【题型】选择题　【知识点】平面几何　【难度】easy
如图, 在 $\triangle ABC$ 中, $\angle BAC = 60^\circ$, $\angle B = 45^\circ$, $BC = 6\sqrt{6}$, $AD$ 平分 $\angle BAC$ 交 $BC$ 于点 $D$, 则线段 $AD$ 的长为( )

A. $6\sqrt{6}$
B. $12$
C. $6\sqrt{3}$
D. $6$
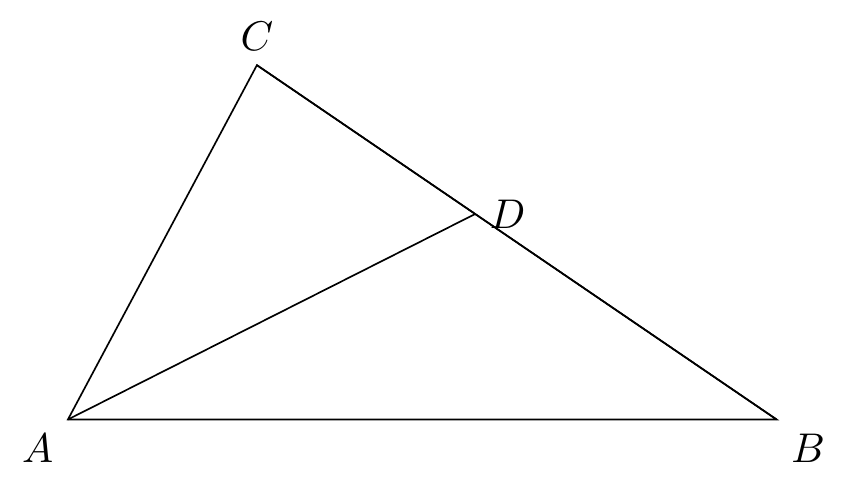
【解答】
解：如图, 过点 $C, D$ 作 $AB$ 的垂线, 垂足分别为 $F, E$,

在 $\text{Rt}\triangle CFB$ 中, $CF = BC \times \sin B = 6\sqrt{6} \times \frac{\sqrt{2}}{2} = 6\sqrt{3}$,

在 $\text{Rt}\triangle ACF$ 中, $AC = \frac{CF}{\sin \angle CAB} = \frac{6\sqrt{3}}{\frac{\sqrt{3}}{2}} = 12$,

$\because \triangle ABC$ 中, $\angle CAB = 60^\circ$, $\angle B = 45^\circ$,

$\therefore \angle ACB = 75^\circ$,

$\because AD$ 是 $\angle BAC$ 的角平分线,

$\therefore \angle DAB = 30^\circ$,

$\therefore \angle ADC = \angle DAB + \angle B = 75^\circ$,

$\therefore \angle ADC = \angle ACB$,

$\therefore AC = AD = 12$。

故选：B。
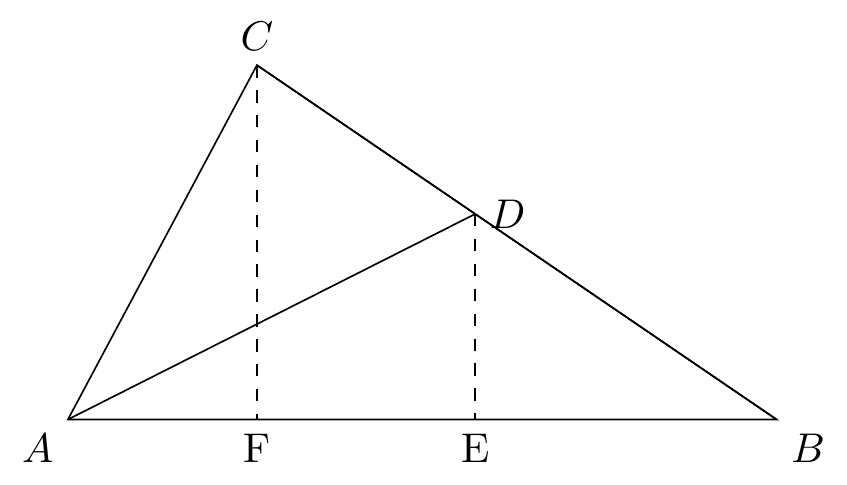